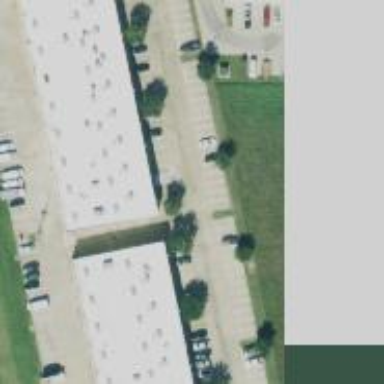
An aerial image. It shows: Parking space.